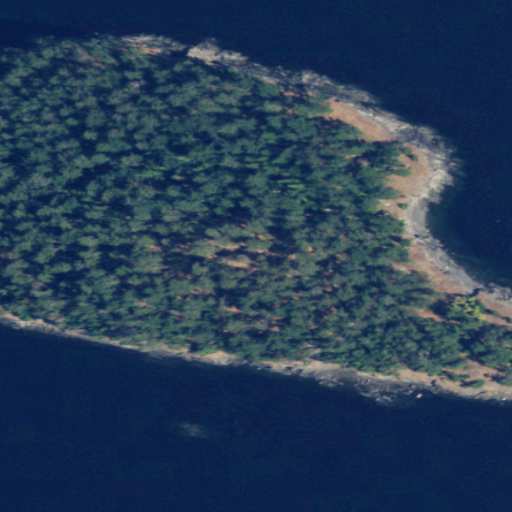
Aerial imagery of island in Washington named Cactus Islands containing evergreen forest, open water, barren land, herbaceous wetlands, low intensity development, and shrub